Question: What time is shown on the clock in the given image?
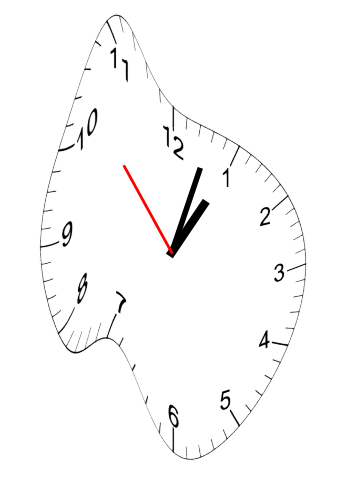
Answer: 01:02:53